RGB frame:
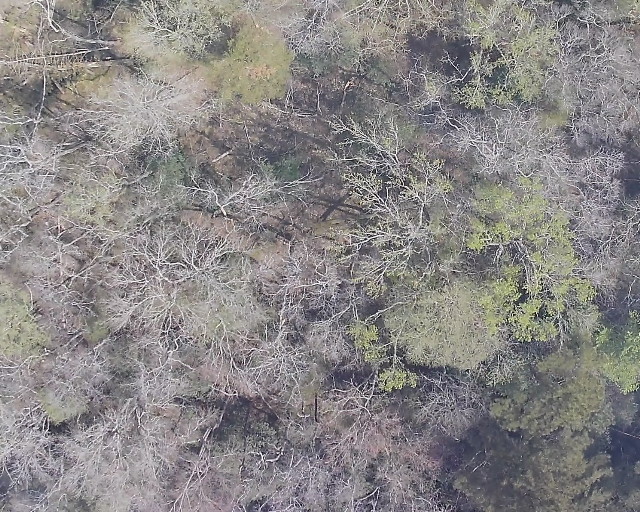
Thermal frame:
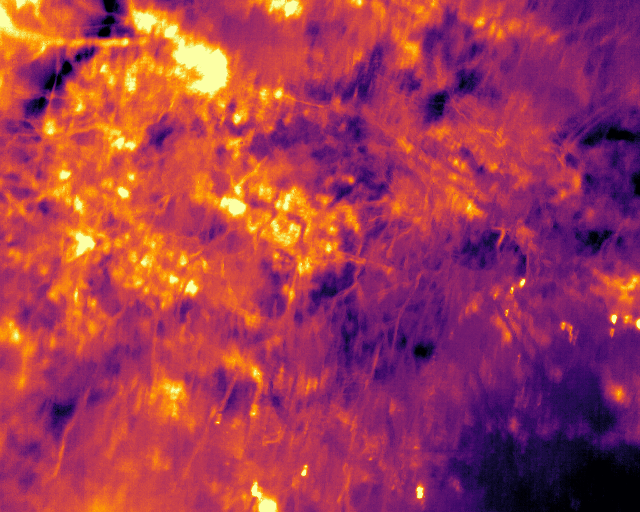
Captured: 2026-02-26 03:42:32
Pixels at or above 80 °C: 0 (fraction of frame: 0)